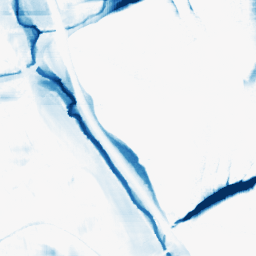
Category: morphological
Decomposition family: morphological_rect
Decomposition parameters: operation: closing
width: 50
height: 20
Upsampling method: quadratic
Upsampling parameters: scale: 8
Upsampling scale: 8